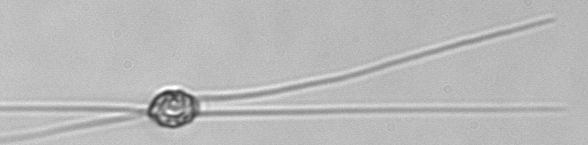
Label: Chaetoceros_danicus